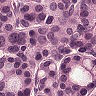
Metastatic tissue present: yes